Question: I used this on a form and created it like 10 times. That was ok, until I tried to pass this number. Then it started eating system resources. Is there any way I could create a component like this? It is for a Simulator project, 8bits needed to indicate the value of the register in binary.

any help, comments, ideas are really appreciated.
ty.
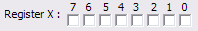
Answer: I agree that there shouldn't be a problem with a hundred checkboxes on a form. But for fun's sake, I just wrote a component that does all drawing manually, so there is only one window handle per control (that is, per eight checkboxes). My control works both with visual themes enabled and with themes disabled. It is also double-buffered, and completely flicker-free.
'''
unit ByteEditor;
interface
uses
Windows, SysUtils, Classes, Messages, Controls, Graphics, Themes, UxTheme;
type
TWinControlCracker = class(TWinControl); // because necessary method SelectNext is protected...
TByteEditor = class(TCustomControl)
private
{ Private declarations }
FTextLabel: TCaption;
FBuffer: TBitmap;
FValue: byte;
CheckboxRect: array[0..7] of TRect;
LabelRect: array[0..7] of TRect;
FSpacing: integer;
FVerticalSpacing: integer;
FLabelSpacing: integer;
FLabelWidth, FLabelHeight: integer;
FShowHex: boolean;
FHexPrefix: string;
FMouseHoverIndex: integer;
FKeyboardFocusIndex: integer;
FOnChange: TNotifyEvent;
FManualLabelWidth: integer;
FAutoLabelSize: boolean;
FLabelAlignment: TAlignment;
procedure SetTextLabel(const TextLabel: TCaption);
procedure SetValue(const Value: byte);
procedure SetSpacing(const Spacing: integer);
procedure SetVerticalSpacing(const VerticalSpacing: integer);
procedure SetLabelSpacing(const LabelSpacing: integer);
procedure SetShowHex(const ShowHex: boolean);
procedure SetHexPrefix(const HexPrefix: string);
procedure SetManualLabelWidth(const ManualLabelWidth: integer);
procedure SetAutoLabelSize(const AutoLabelSize: boolean);
procedure SetLabelAlignment(const LabelAlignment: TAlignment);
procedure UpdateMetrics;
protected
{ Protected declarations }
constructor Create(AOwner: TComponent); override;
destructor Destroy; override;
procedure Paint; override;
procedure WndProc(var Msg: TMessage); override;
procedure MouseDown(Button: TMouseButton; Shift: TShiftState; X: Integer; Y: Integer); override;
procedure MouseMove(Shift: TShiftState; X: Integer; Y: Integer); override;
procedure MouseUp(Button: TMouseButton; Shift: TShiftState; X: Integer; Y: Integer); override;
procedure KeyDown(var Key: Word; Shift: TShiftState); override;
procedure KeyUp(var Key: Word; Shift: TShiftState); override;
public
{ Public declarations }
published
{ Published declarations }
property Color;
property LabelAlignment: TAlignment read FLabelAlignment write SetLabelAlignment default taRightJustify;
property AutoLabelSize: boolean read FAutoLabelSize write SetAutoLabelSize default true;
property ManualLabelWidth: integer read FManualLabelWidth write SetManualLabelWidth default 64;
property TextLabel: TCaption read FTextLabel write SetTextLabel;
property Value: byte read FValue write SetValue default 0;
property Spacing: integer read FSpacing write SetSpacing default 3;
property VerticalSpacing: integer read FVerticalSpacing write SetVerticalSpacing default 3;
property LabelSpacing: integer read FLabelSpacing write SetLabelSpacing default 8;
property ShowHex: boolean read FShowHex write SetShowHex default false;
property HexPrefix: string read FHexPrefix write SetHexPrefix;
property TabOrder;
property TabStop;
property OnChange: TNotifyEvent read FOnChange write FOnChange;
end;
procedure Register;
implementation
const
PowersOfTwo: array[0..7] of byte = (1, 2, 4, 8, 16, 32, 64, 128); // PowersOfTwo[n] := 2^n
BasicCheckbox: TThemedElementDetails = (Element: teButton; Part: BP_CHECKBOX; State: CBS_UNCHECKEDNORMAL);
procedure Register;
begin
RegisterComponents('Rejbrand 2009', [TByteEditor]);
end;
function IsIntInInterval(x, xmin, xmax: integer): boolean; inline;
begin
IsIntInInterval := (xmin <= x) and (x <= xmax);
end;
function PointInRect(const Point: TPoint; const Rect: TRect): boolean; inline;
begin
PointInRect := IsIntInInterval(Point.X, Rect.Left, Rect.Right) and
IsIntInInterval(Point.Y, Rect.Top, Rect.Bottom);
end;
function GrowRect(const Rect: TRect): TRect;
begin
result.Left := Rect.Left - 1;
result.Top := Rect.Top - 1;
result.Right := Rect.Right + 1;
result.Bottom := Rect.Bottom + 1;
end;
{ TByteEditor }
constructor TByteEditor.Create(AOwner: TComponent);
begin
inherited;
FLabelAlignment := taRightJustify;
FManualLabelWidth := 64;
FAutoLabelSize := true;
FTextLabel := 'Register:';
FValue := 0;
FSpacing := 3;
FVerticalSpacing := 3;
FLabelSpacing := 8;
FMouseHoverIndex := -1;
FKeyboardFocusIndex := 7;
FHexPrefix := '$';
FShowHex := false;
FBuffer := TBitmap.Create;
end;
destructor TByteEditor.Destroy;
begin
FBuffer.Free;
inherited;
end;
procedure TByteEditor.KeyDown(var Key: Word; Shift: TShiftState);
begin
inherited;
case Key of
VK_TAB:
if TabStop then
begin
if ssShift in Shift then
if FKeyboardFocusIndex = 7 then
TWinControlCracker(Parent).SelectNext(Self, false, true)
else
inc(FKeyboardFocusIndex)
else
if FKeyboardFocusIndex = 0 then
TWinControlCracker(Parent).SelectNext(Self, true, true)
else
dec(FKeyboardFocusIndex);
Paint;
end;
VK_SPACE:
SetValue(FValue xor PowersOfTwo[FKeyboardFocusIndex]);
end;
end;
procedure TByteEditor.KeyUp(var Key: Word; Shift: TShiftState);
begin
inherited;
end;
procedure TByteEditor.MouseDown(Button: TMouseButton; Shift: TShiftState; X,
Y: Integer);
begin
inherited;
if TabStop then SetFocus;
FKeyboardFocusIndex := FMouseHoverIndex;
Paint;
end;
procedure TByteEditor.MouseMove(Shift: TShiftState; X, Y: Integer);
var
i: Integer;
OldIndex: integer;
begin
inherited;
OldIndex := FMouseHoverIndex;
FMouseHoverIndex := -1;
for i := 0 to 7 do
if PointInRect(point(X, Y), CheckboxRect[i]) then
begin
FMouseHoverIndex := i;
break;
end;
if FMouseHoverIndex <> OldIndex then
Paint;
end;
procedure TByteEditor.MouseUp(Button: TMouseButton; Shift: TShiftState; X,
Y: Integer);
begin
inherited;
Paint;
if (FMouseHoverIndex <> -1) and (Button = mbLeft) then
begin
SetValue(FValue xor PowersOfTwo[FMouseHoverIndex]);
if Assigned(FOnChange) then
FOnChange(Self);
end;
end;
const
DTAlign: array[TAlignment] of cardinal = (DT_LEFT, DT_RIGHT, DT_CENTER);
procedure TByteEditor.Paint;
var
details: TThemedElementDetails;
i: Integer;
TextRect: TRect;
HexStr: string;
begin
inherited;
FBuffer.Canvas.Brush.Color := Color;
FBuffer.Canvas.FillRect(ClientRect);
TextRect := Rect(0, 0, FLabelWidth, Height);
DrawText(FBuffer.Canvas.Handle, FTextLabel, length(FTextLabel), TextRect,
DT_SINGLELINE or DT_VCENTER or DTAlign[FLabelAlignment] or DT_NOCLIP);
for i := 0 to 7 do
begin
if ThemeServices.ThemesEnabled then
with details do
begin
Element := teButton;
Part := BP_CHECKBOX;
if FMouseHoverIndex = i then
if csLButtonDown in ControlState then
if FValue and PowersOfTwo[i] <> 0 then
State := CBS_CHECKEDPRESSED
else
State := CBS_UNCHECKEDPRESSED
else
if FValue and PowersOfTwo[i] <> 0 then
State := CBS_CHECKEDHOT
else
State := CBS_UNCHECKEDHOT
else
if FValue and PowersOfTwo[i] <> 0 then
State := CBS_CHECKEDNORMAL
else
State := CBS_UNCHECKEDNORMAL;
ThemeServices.DrawElement(FBuffer.Canvas.Handle, details, CheckboxRect[i]);
end
else
begin
if FMouseHoverIndex = i then
if csLButtonDown in ControlState then
if FValue and PowersOfTwo[i] <> 0 then
DrawFrameControl(FBuffer.Canvas.Handle, CheckboxRect[i], DFC_BUTTON, DFCS_BUTTONCHECK or DFCS_CHECKED or DFCS_PUSHED)
else
DrawFrameControl(FBuffer.Canvas.Handle, CheckboxRect[i], DFC_BUTTON, DFCS_BUTTONCHECK or DFCS_PUSHED)
else
if FValue and PowersOfTwo[i] <> 0 then
DrawFrameControl(FBuffer.Canvas.Handle, CheckboxRect[i], DFC_BUTTON, DFCS_BUTTONCHECK or DFCS_CHECKED or DFCS_HOT)
else
DrawFrameControl(FBuffer.Canvas.Handle, CheckboxRect[i], DFC_BUTTON, DFCS_BUTTONCHECK or DFCS_HOT)
else
if FValue and PowersOfTwo[i] <> 0 then
DrawFrameControl(FBuffer.Canvas.Handle, CheckboxRect[i], DFC_BUTTON, DFCS_BUTTONCHECK or DFCS_CHECKED)
else
DrawFrameControl(FBuffer.Canvas.Handle, CheckboxRect[i], DFC_BUTTON, DFCS_BUTTONCHECK)
end;
TextRect := LabelRect[i];
DrawText(FBuffer.Canvas.Handle, IntToStr(i), 1, TextRect, DT_SINGLELINE or DT_TOP or DT_CENTER or DT_NOCLIP);
end;
if Focused then
DrawFocusRect(FBuffer.Canvas.Handle, GrowRect(CheckboxRect[FKeyboardFocusIndex]));
if FShowHex then
begin
TextRect.Left := CheckboxRect[7].Left;
TextRect.Right := CheckboxRect[0].Right;
TextRect.Top := CheckboxRect[7].Bottom + FVerticalSpacing;
TextRect.Bottom := TextRect.Top + FLabelHeight;
HexStr := 'Value = ' + IntToStr(FValue) + ' (' + FHexPrefix + IntToHex(FValue, 2) + ')';
DrawText(FBuffer.Canvas.Handle, HexStr, length(HexStr), TextRect,
DT_SINGLELINE or DT_CENTER or DT_NOCLIP);
end;
BitBlt(Canvas.Handle, 0, 0, Width, Height, FBuffer.Canvas.Handle, 0, 0, SRCCOPY);
end;
procedure TByteEditor.SetShowHex(const ShowHex: boolean);
begin
if ShowHex <> FShowHex then
begin
FShowHex := ShowHex;
Paint;
end;
end;
procedure TByteEditor.SetSpacing(const Spacing: integer);
begin
if Spacing <> FSpacing then
begin
FSpacing := Spacing;
UpdateMetrics;
Paint;
end;
end;
procedure TByteEditor.SetVerticalSpacing(const VerticalSpacing: integer);
begin
if VerticalSpacing <> FVerticalSpacing then
begin
FVerticalSpacing := VerticalSpacing;
UpdateMetrics;
Paint;
end;
end;
procedure TByteEditor.SetAutoLabelSize(const AutoLabelSize: boolean);
begin
if FAutoLabelSize <> AutoLabelSize then
begin
FAutoLabelSize := AutoLabelSize;
UpdateMetrics;
Paint;
end;
end;
procedure TByteEditor.SetHexPrefix(const HexPrefix: string);
begin
if not SameStr(FHexPrefix, HexPrefix) then
begin
FHexPrefix := HexPrefix;
Paint;
end;
end;
procedure TByteEditor.SetLabelAlignment(const LabelAlignment: TAlignment);
begin
if FLabelAlignment <> LabelAlignment then
begin
FLabelAlignment := LabelAlignment;
Paint;
end;
end;
procedure TByteEditor.SetLabelSpacing(const LabelSpacing: integer);
begin
if LabelSpacing <> FLabelSpacing then
begin
FLabelSpacing := LabelSpacing;
UpdateMetrics;
Paint;
end;
end;
procedure TByteEditor.SetManualLabelWidth(const ManualLabelWidth: integer);
begin
if FManualLabelWidth <> ManualLabelWidth then
begin
FManualLabelWidth := ManualLabelWidth;
UpdateMetrics;
Paint;
end;
end;
procedure TByteEditor.SetTextLabel(const TextLabel: TCaption);
begin
if not SameStr(TextLabel, FTextLabel) then
begin
FTextLabel := TextLabel;
UpdateMetrics;
Paint;
end;
end;
procedure TByteEditor.SetValue(const Value: byte);
begin
if Value <> FValue then
begin
FValue := Value;
Paint;
end;
end;
procedure TByteEditor.WndProc(var Msg: TMessage);
begin
inherited;
case Msg.Msg of
WM_GETDLGCODE:
Msg.Result := Msg.Result or DLGC_WANTTAB or DLGC_WANTARROWS or DLGC_WANTALLKEYS;
WM_ERASEBKGND:
Msg.Result := 1;
WM_SIZE:
begin
UpdateMetrics;
Paint;
end;
WM_SETFOCUS, WM_KILLFOCUS:
Paint;
end;
end;
procedure TByteEditor.UpdateMetrics;
var
CheckboxWidth, CheckboxHeight: integer;
i: Integer;
begin
FBuffer.SetSize(Width, Height);
FBuffer.Canvas.Font.Assign(Font);
with FBuffer.Canvas.TextExtent(FTextLabel) do
begin
if FAutoLabeLSize then
FLabelWidth := cx
else
FLabelWidth := FManualLabelWidth;
FLabelHeight := cy;
end;
CheckboxWidth := GetSystemMetrics(SM_CXMENUCHECK);
CheckboxHeight := GetSystemMetrics(SM_CYMENUCHECK);
for i := 0 to 7 do
begin
with CheckboxRect[i] do
begin
Left := (FLabelWidth + FLabelSpacing) + (7-i) * (CheckboxWidth + FSpacing);
Right := Left + CheckboxWidth;
Top := (Height - (CheckboxHeight)) div 2;
Bottom := Top + CheckboxHeight;
end;
LabelRect[i].Left := CheckboxRect[i].Left;
LabelRect[i].Right := CheckboxRect[i].Right;
LabelRect[i].Top := CheckboxRect[i].Top - FLabelHeight - FVerticalSpacing;
LabelRect[i].Bottom := CheckboxRect[i].Top;
end;
Width := (FLabelWidth + FLabelSpacing) + 8 * (CheckboxWidth + FSpacing);
end;
end.
'''
Example:
<URL>